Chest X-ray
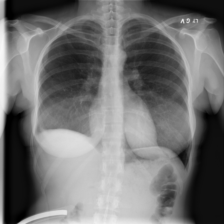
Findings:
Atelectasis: negative
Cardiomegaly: negative
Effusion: negative
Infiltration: negative
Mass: negative
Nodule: negative
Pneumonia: negative
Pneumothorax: negative
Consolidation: negative
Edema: negative
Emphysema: negative
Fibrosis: negative
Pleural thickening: negative
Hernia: negative